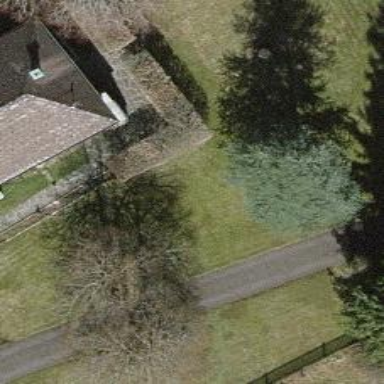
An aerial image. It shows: Hedge acting as barrier.